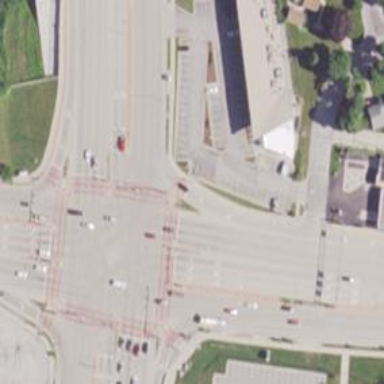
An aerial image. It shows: Footway located on traffic island.